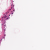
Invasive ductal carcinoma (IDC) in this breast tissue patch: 0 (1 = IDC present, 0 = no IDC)